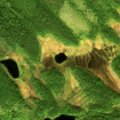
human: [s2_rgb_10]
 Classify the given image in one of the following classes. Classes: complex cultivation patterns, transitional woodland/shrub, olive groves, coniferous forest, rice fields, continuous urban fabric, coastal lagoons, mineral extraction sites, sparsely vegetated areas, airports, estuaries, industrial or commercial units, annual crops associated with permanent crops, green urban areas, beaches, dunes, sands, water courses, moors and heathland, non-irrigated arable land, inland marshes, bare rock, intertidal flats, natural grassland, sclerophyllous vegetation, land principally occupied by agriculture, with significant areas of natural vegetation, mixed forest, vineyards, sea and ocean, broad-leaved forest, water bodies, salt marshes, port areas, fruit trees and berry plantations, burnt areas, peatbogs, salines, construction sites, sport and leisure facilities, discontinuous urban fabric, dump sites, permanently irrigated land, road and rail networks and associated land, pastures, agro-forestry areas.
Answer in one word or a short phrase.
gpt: coniferous forest, peatbogs